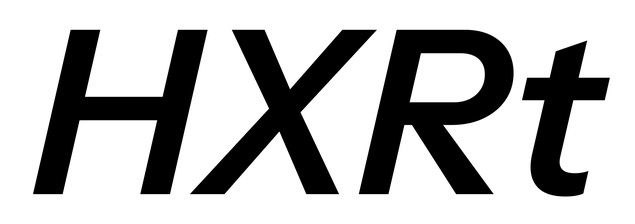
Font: InstrumentSans-Italic_SemiBold_Italic